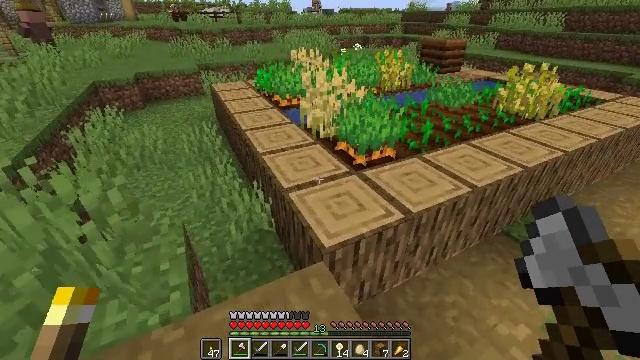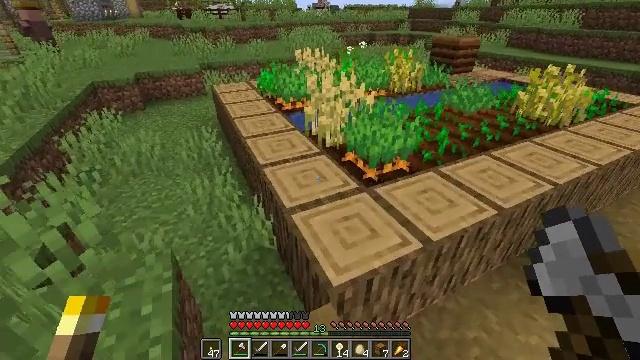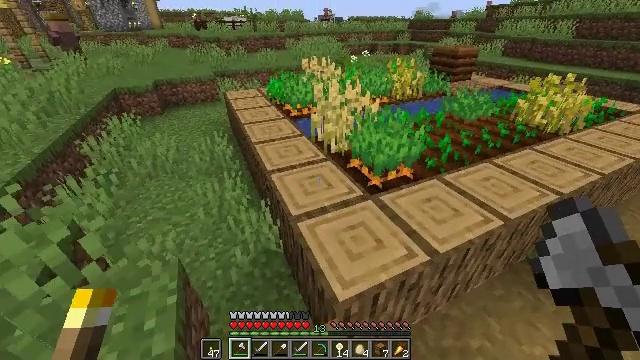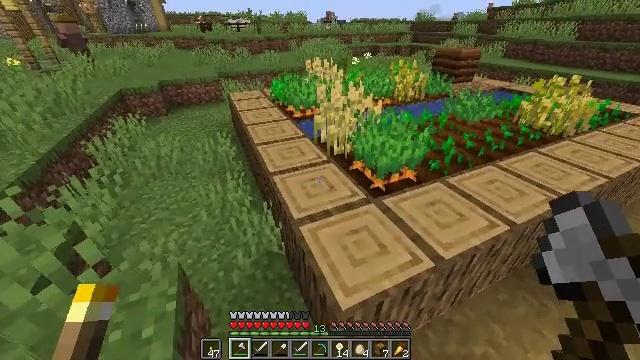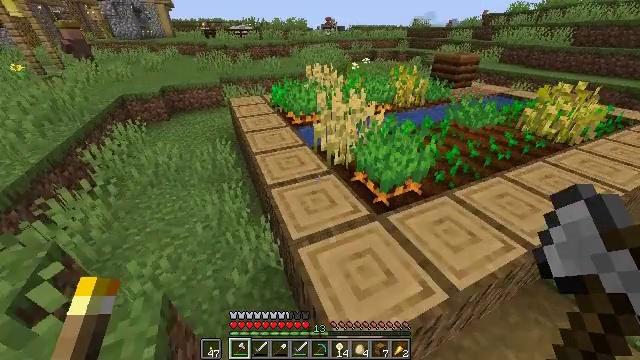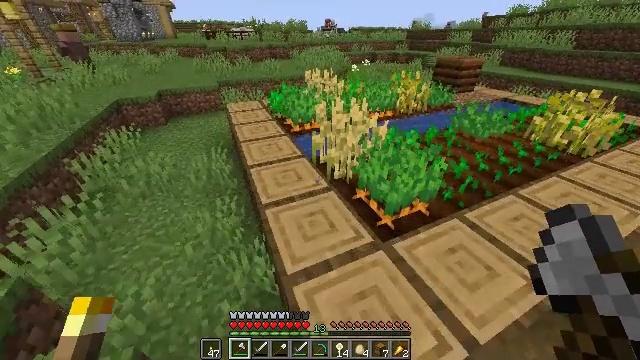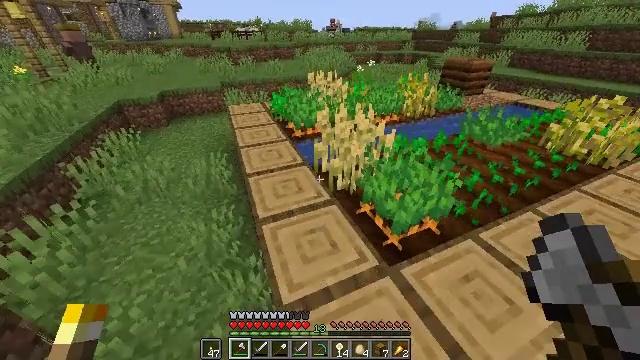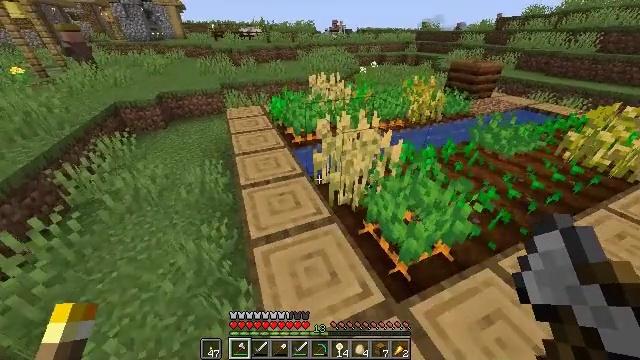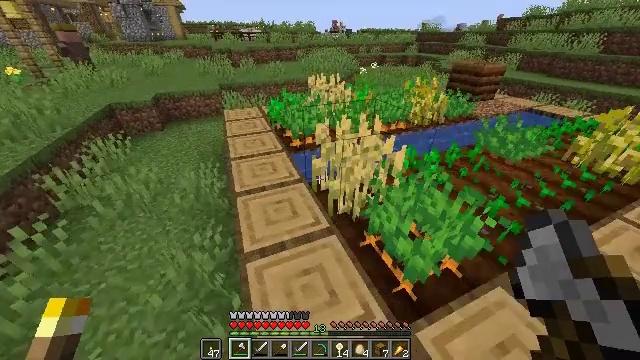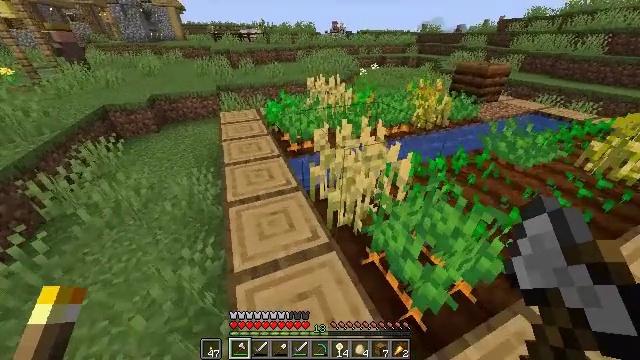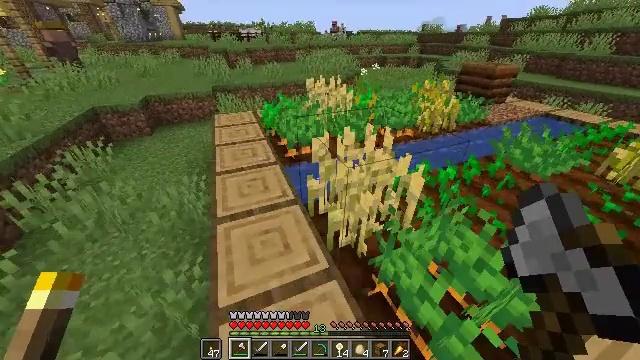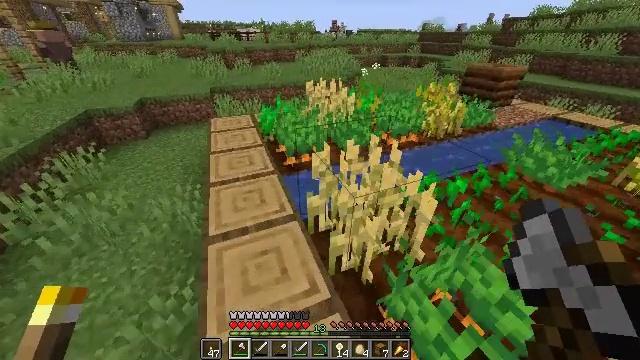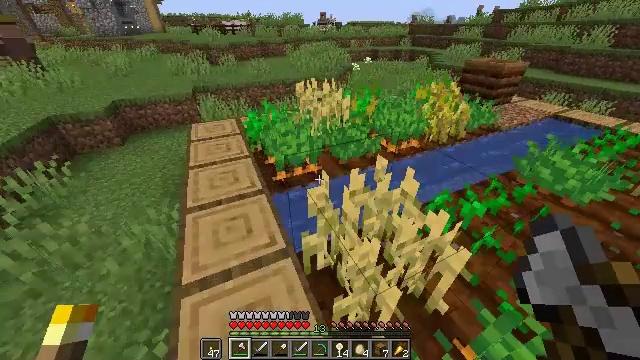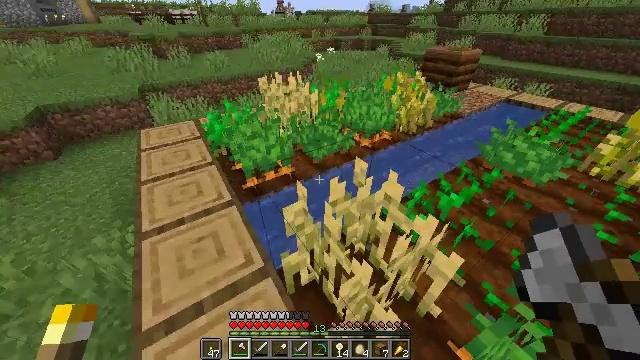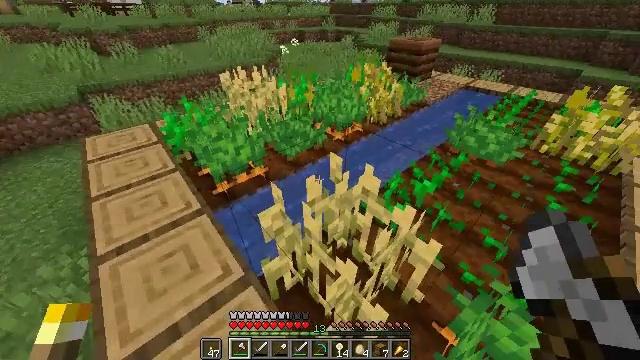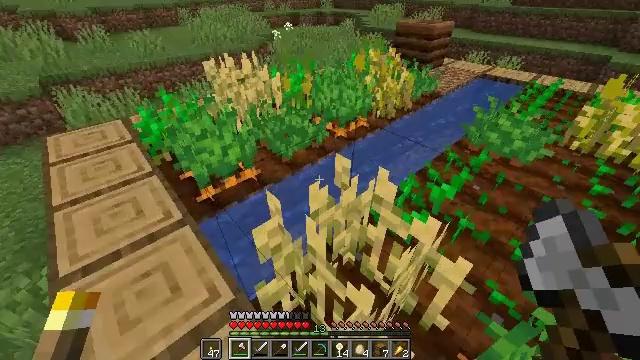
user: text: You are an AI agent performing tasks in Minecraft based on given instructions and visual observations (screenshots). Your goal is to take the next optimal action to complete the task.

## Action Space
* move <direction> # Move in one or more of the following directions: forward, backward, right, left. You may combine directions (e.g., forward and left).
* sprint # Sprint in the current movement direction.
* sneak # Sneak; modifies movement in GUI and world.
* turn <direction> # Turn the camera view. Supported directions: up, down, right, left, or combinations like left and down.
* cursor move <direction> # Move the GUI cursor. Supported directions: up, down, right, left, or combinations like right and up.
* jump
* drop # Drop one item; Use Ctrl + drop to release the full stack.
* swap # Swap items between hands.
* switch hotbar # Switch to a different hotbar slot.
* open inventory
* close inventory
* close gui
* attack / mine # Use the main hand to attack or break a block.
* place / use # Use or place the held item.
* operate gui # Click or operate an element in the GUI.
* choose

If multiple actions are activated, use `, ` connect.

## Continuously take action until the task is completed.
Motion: motion action
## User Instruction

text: Harvest carrots from the farmland.
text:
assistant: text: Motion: move forward, sprint, turn left
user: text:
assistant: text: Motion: move forward, sprint, turn left
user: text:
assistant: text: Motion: move forward, sprint
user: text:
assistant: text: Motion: move forward, sprint
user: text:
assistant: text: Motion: move forward, sprint
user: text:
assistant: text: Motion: move forward, turn left
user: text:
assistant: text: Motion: move forward
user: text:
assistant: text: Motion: move forward
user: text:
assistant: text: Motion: move forward
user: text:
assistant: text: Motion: move forward
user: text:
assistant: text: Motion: move forward
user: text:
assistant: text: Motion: move forward, turn right and down
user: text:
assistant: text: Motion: turn right and down
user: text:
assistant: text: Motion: turn right and down
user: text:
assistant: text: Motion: no_op
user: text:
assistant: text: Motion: no_op
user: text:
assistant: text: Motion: no_op
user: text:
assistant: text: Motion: turn right and down
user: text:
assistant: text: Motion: turn right
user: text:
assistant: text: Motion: turn right
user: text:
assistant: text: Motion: turn right
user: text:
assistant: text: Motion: no_op
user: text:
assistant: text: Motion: no_op
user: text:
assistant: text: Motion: no_op
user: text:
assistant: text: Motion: no_op
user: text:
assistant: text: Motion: no_op
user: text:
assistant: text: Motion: no_op
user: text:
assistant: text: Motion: no_op
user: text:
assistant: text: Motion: no_op
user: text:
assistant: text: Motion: no_op